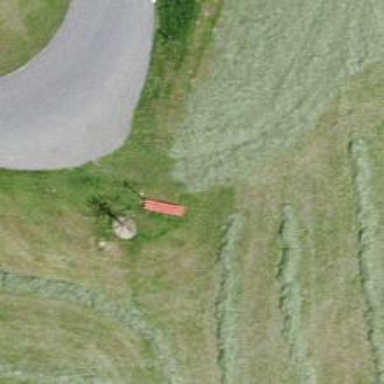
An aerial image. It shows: Bench for seating.